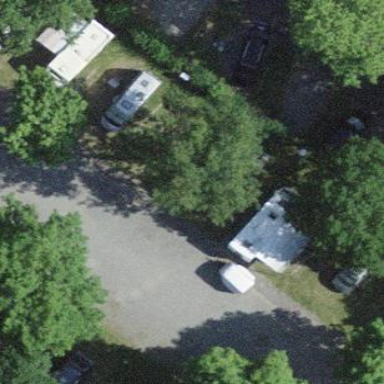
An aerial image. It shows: Camping pitch for tourists.